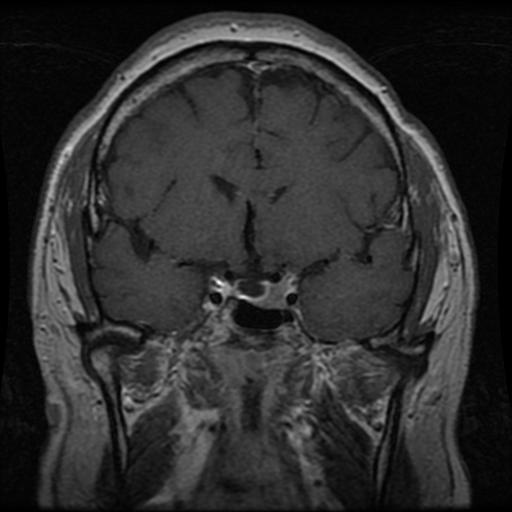
Label: pituitary